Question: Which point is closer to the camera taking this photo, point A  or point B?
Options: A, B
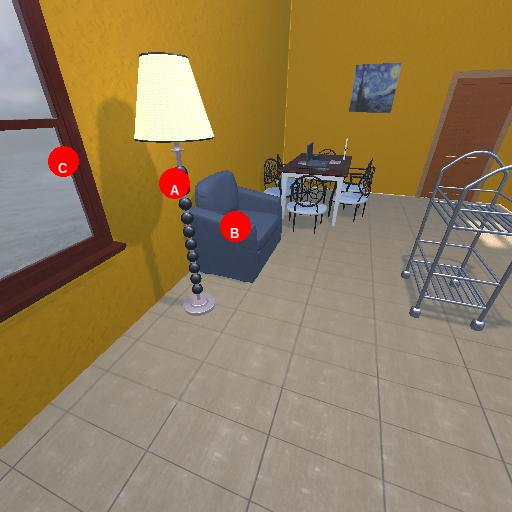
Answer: A